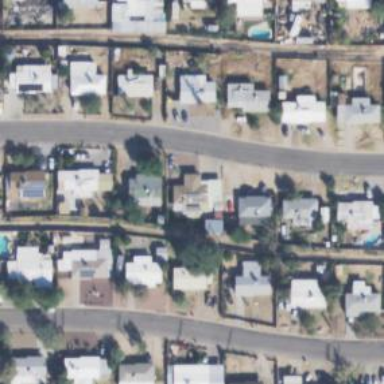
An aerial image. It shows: Alley classified as service road.